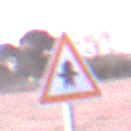
Verkehrszeichen: Vorfahrt
Umgebung: Outdoor, Nature
Tageszeit: SunriseSunset
Wetter: Clear
Licht: Natural
Jahreszeit: NotSpecified
Kontrast: LowContrast